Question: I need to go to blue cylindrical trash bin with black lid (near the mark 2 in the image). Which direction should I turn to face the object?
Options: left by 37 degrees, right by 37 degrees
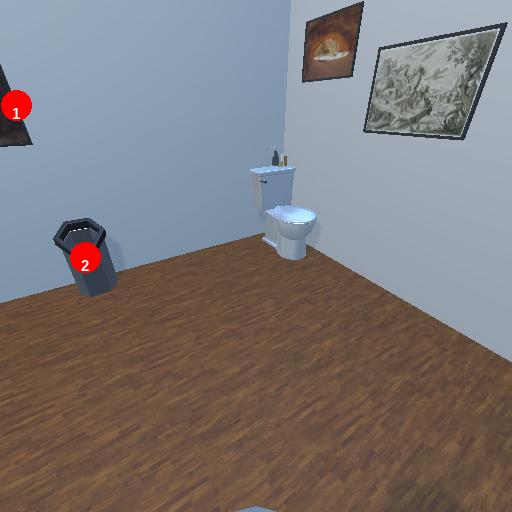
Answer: left by 37 degrees